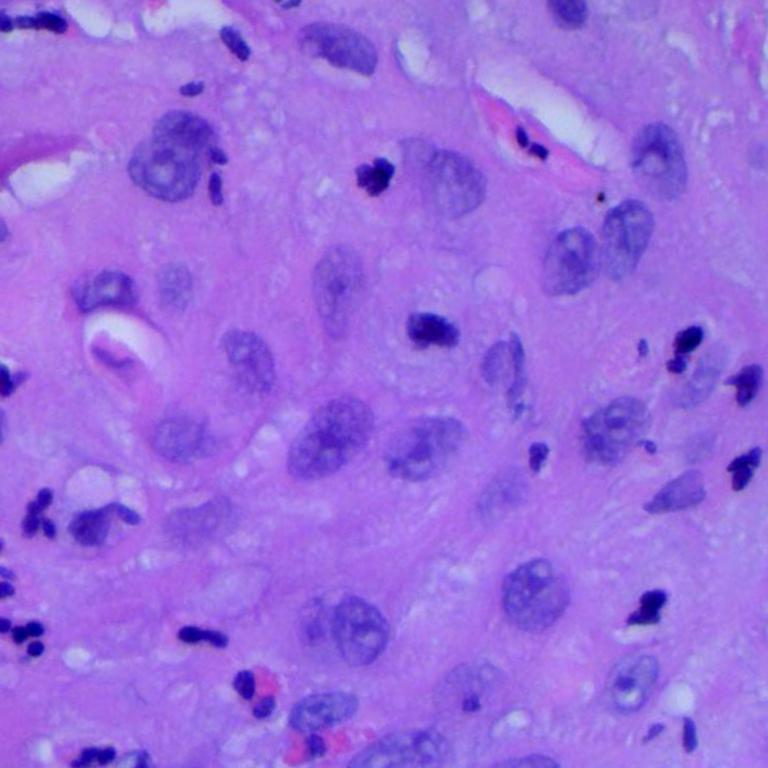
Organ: lung
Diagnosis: squamous carcinomas